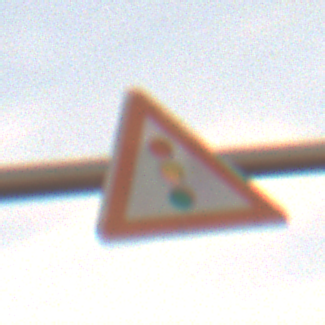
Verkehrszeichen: Lichtzeichenanlage
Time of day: SunriseSunset
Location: Outdoor (Nature)
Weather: PartlyCloudy
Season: NotSpecified
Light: Natural